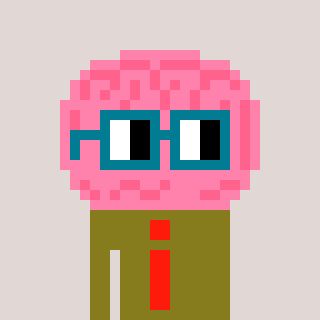
a pixel art character with square dark green glasses, a brain-shaped head and a gunk-colored body on a warm background